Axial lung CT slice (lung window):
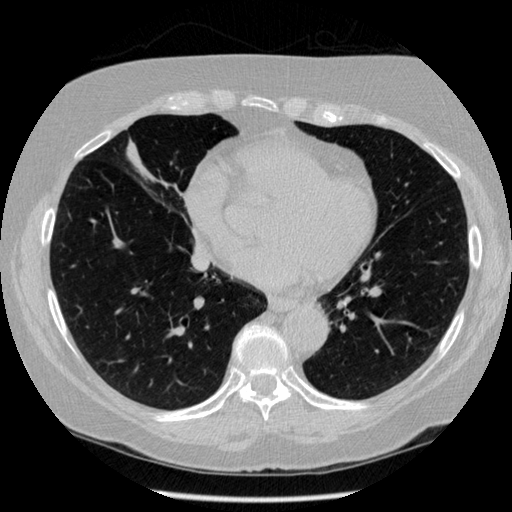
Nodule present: no